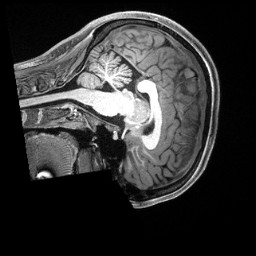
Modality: T1w
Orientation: sagittal
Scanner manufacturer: siemens
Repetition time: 2.5 s
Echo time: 0.00231 s